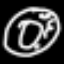
Label: donut